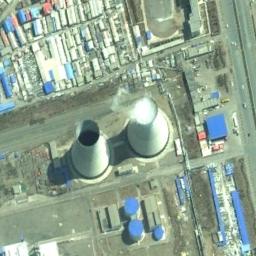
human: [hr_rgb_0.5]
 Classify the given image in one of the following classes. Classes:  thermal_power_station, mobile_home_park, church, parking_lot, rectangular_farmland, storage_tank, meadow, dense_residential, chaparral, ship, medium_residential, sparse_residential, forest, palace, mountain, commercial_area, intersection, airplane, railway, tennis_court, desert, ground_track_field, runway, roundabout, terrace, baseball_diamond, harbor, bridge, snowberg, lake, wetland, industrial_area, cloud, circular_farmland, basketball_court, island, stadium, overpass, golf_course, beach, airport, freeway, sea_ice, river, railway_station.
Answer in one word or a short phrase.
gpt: thermal_power_station